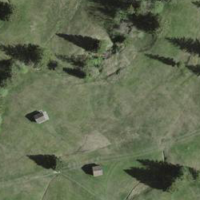
EUNIS habitat code: 25
Species observed at this site:
Succisa pratensis
Menyanthes trifoliata